Interaction volume radius: 5 \u00c5
Interaction volume height: 10 \u00c5
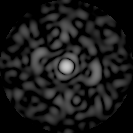
Disorder parameter: 0.763